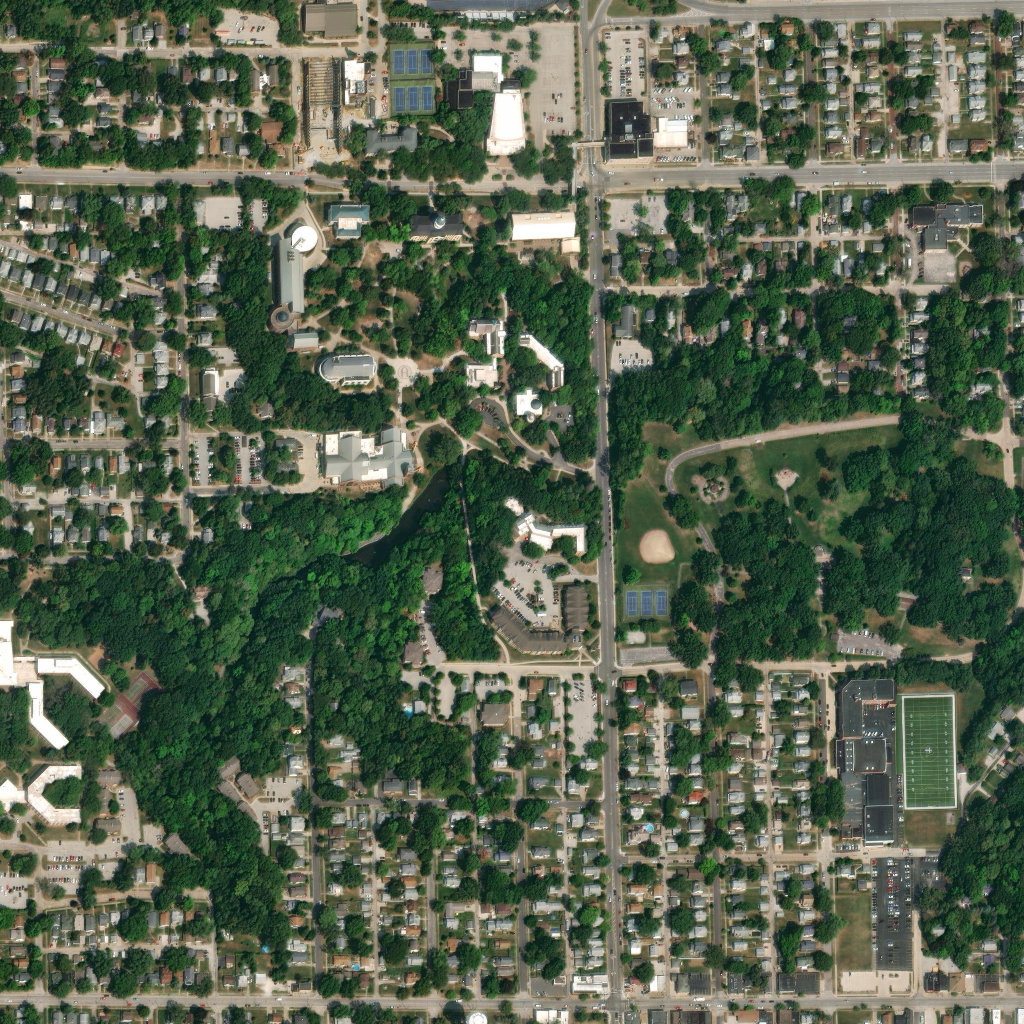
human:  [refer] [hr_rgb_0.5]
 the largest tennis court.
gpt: <box>[[38, 4, 42, 11, 0]]</box>